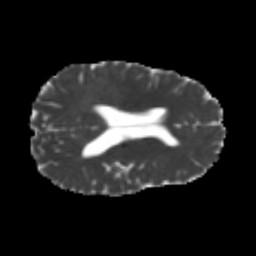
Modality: MD
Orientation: axial
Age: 24
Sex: male
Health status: healthy
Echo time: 0.074 s